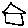
Label: house